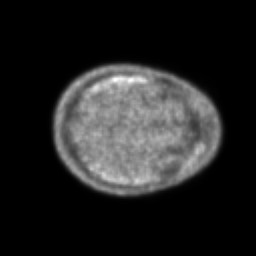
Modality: PET
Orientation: axial
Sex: female
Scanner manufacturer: ge